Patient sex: M
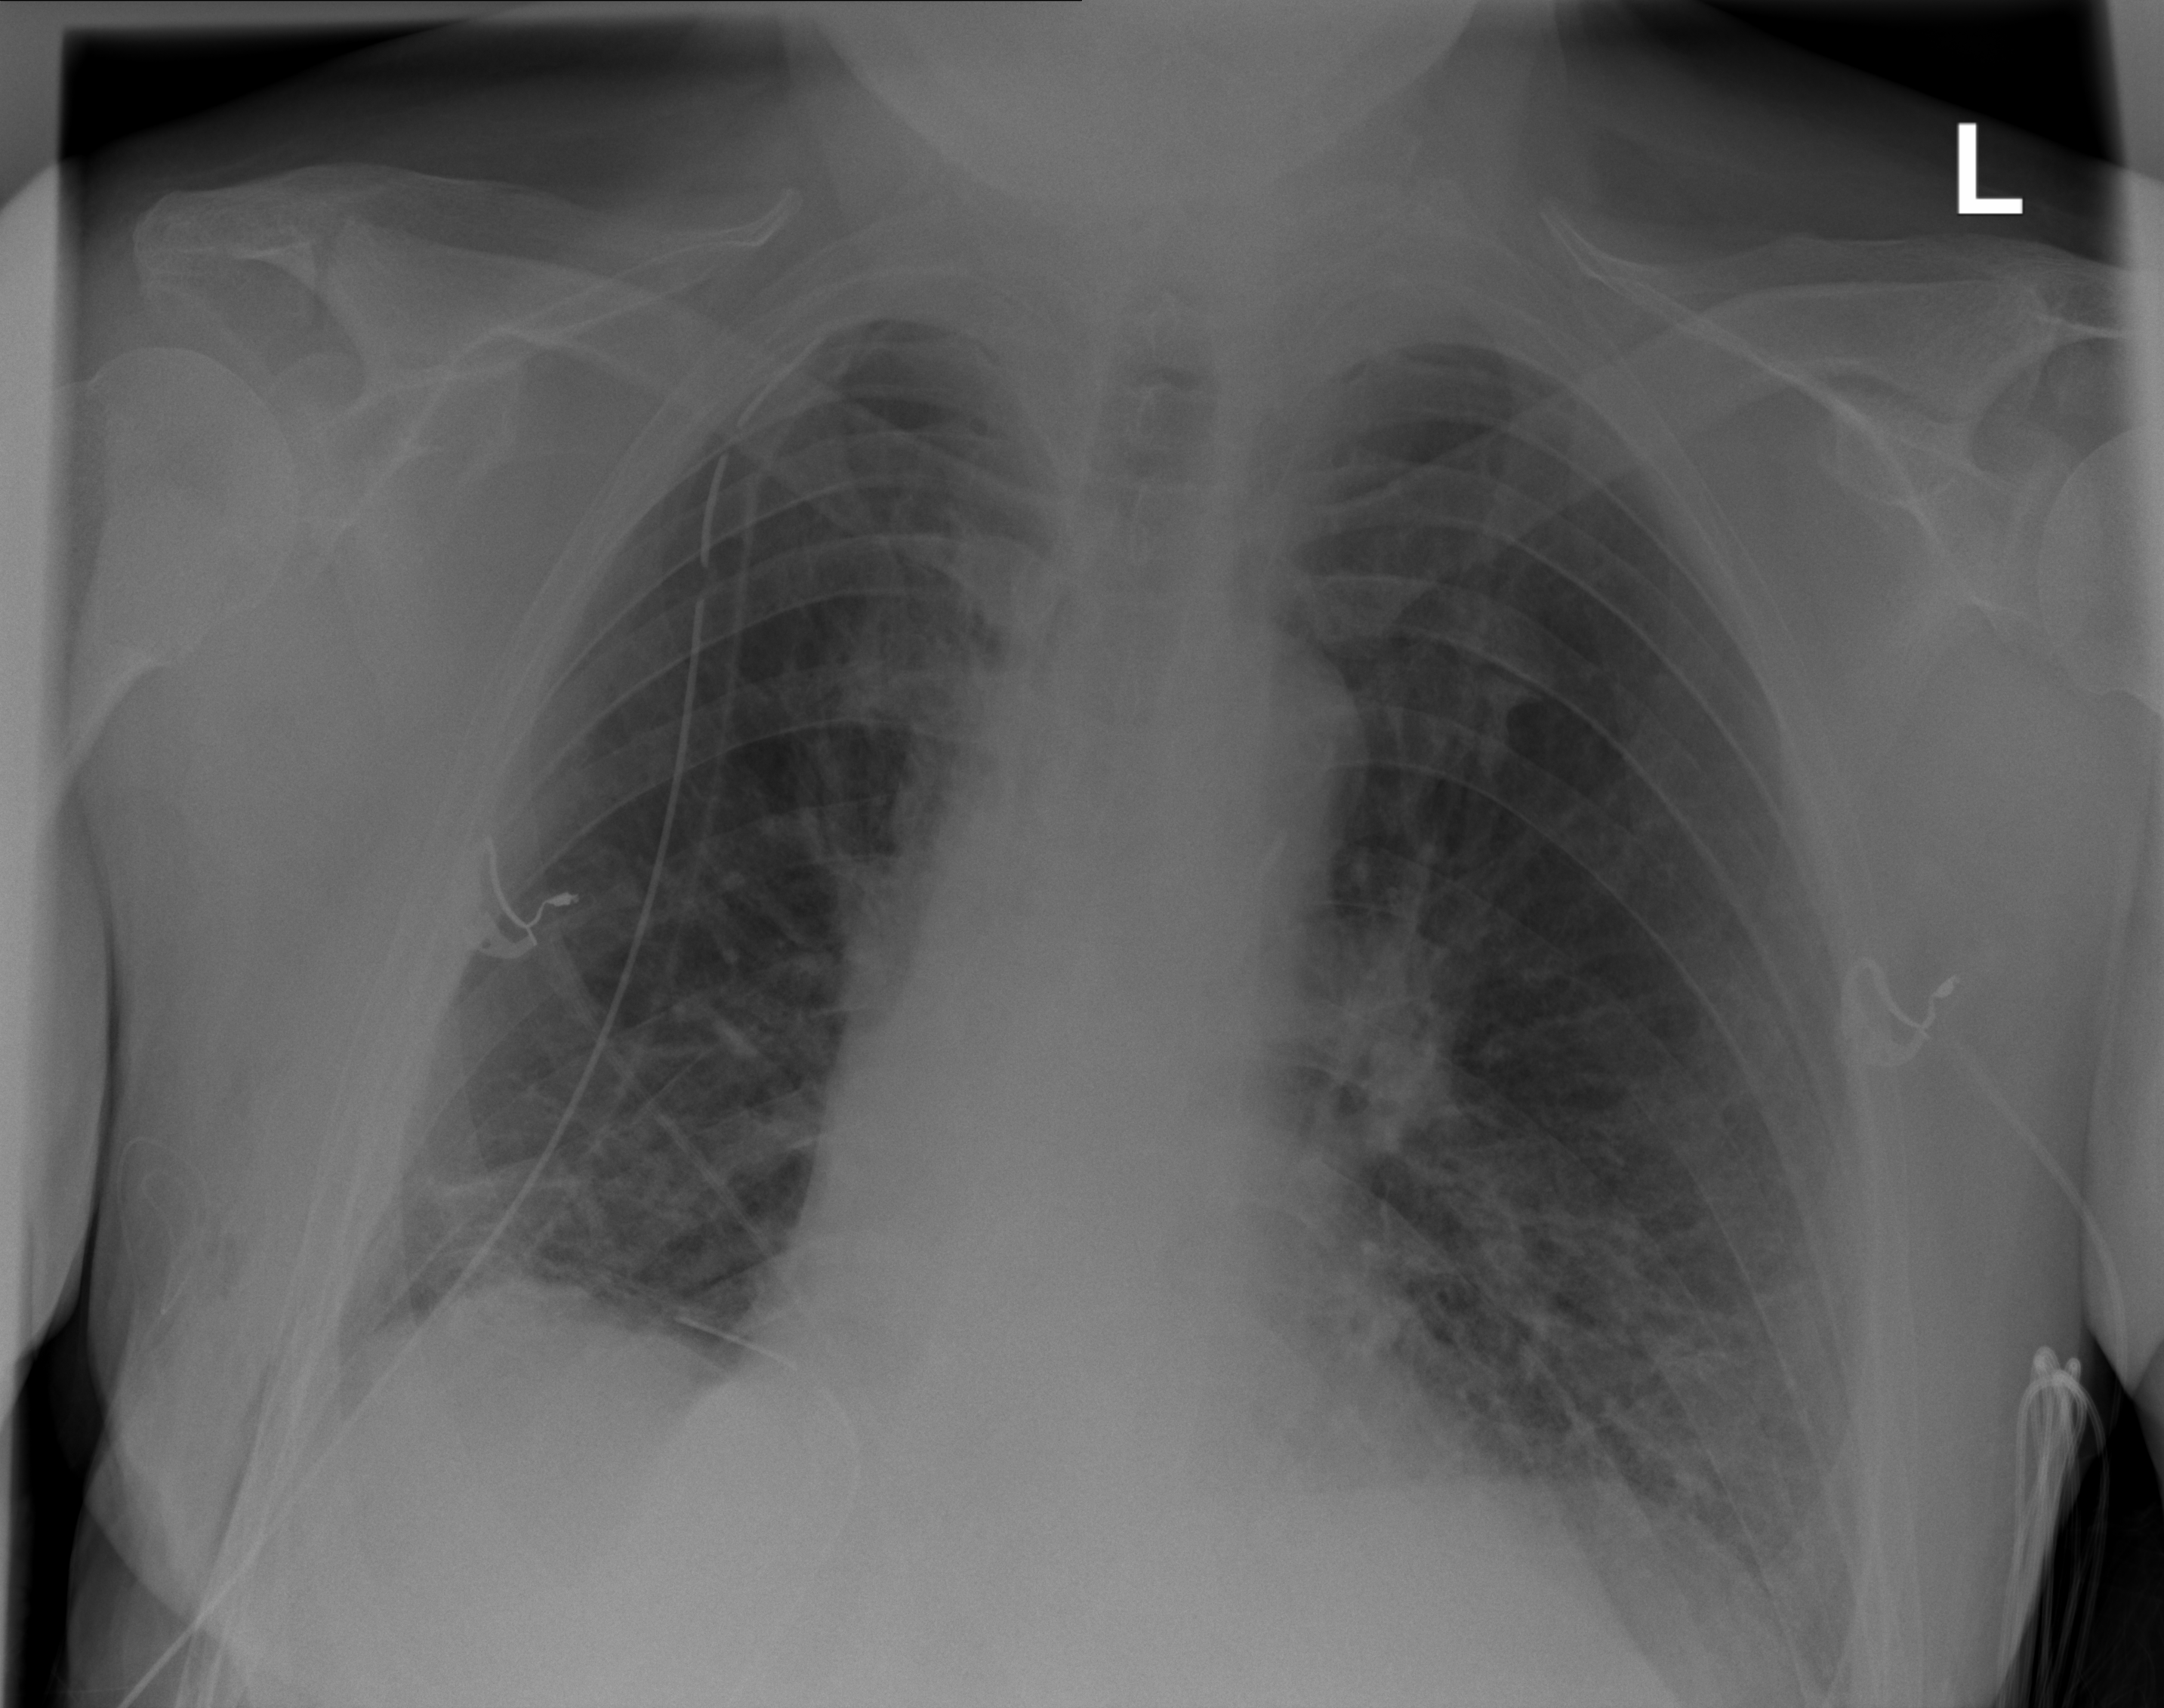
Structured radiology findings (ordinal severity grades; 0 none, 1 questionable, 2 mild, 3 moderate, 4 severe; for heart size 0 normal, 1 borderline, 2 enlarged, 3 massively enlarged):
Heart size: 2
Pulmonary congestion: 2
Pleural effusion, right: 1
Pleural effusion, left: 0
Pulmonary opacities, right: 2
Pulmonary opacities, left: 2
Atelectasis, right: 2
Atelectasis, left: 2